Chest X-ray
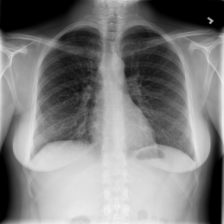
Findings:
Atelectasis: negative
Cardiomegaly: negative
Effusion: negative
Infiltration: negative
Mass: negative
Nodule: negative
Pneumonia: negative
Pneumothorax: negative
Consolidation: negative
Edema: negative
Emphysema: negative
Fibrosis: negative
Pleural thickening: negative
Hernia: negative